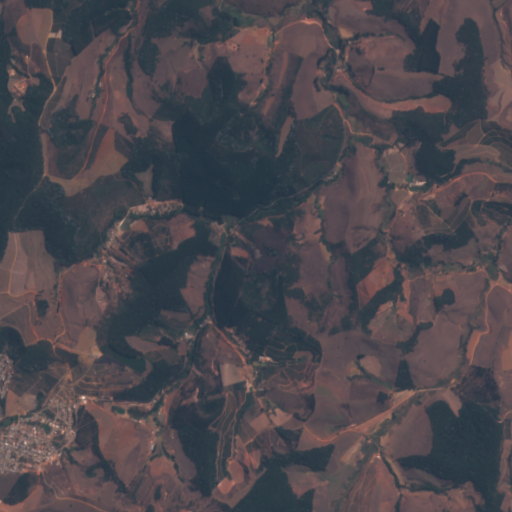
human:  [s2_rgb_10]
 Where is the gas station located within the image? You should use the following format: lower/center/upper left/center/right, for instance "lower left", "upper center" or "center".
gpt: The gas station is located in the lower left of the image.
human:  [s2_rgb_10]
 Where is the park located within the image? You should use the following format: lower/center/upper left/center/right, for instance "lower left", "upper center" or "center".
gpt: The park is located in the lower left of the image.
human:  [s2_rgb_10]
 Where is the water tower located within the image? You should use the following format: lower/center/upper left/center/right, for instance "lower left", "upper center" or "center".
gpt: The water tower is located in the lower left of the image.
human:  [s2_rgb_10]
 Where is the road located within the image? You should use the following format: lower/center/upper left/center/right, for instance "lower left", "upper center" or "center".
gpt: There is no road in the image.